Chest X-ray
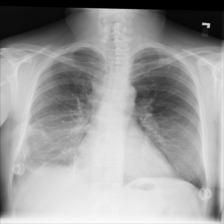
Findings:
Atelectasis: negative
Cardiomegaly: negative
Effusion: negative
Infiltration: negative
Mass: negative
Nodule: negative
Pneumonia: negative
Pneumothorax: negative
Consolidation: negative
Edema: negative
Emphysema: negative
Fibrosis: negative
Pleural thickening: negative
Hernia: negative